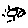
Label: sun